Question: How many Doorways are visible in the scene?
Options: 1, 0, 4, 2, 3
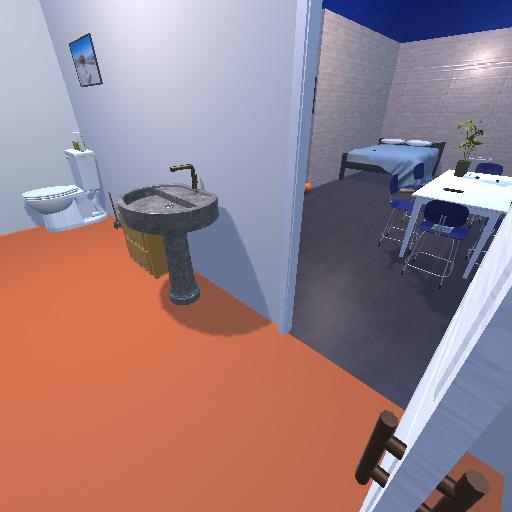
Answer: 1